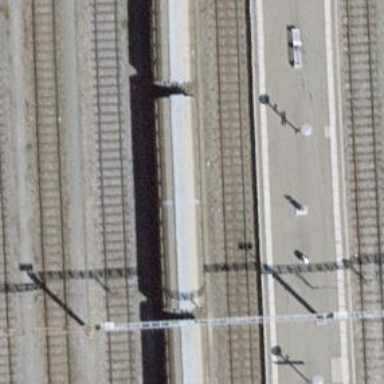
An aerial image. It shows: Electrified rail siding with contact line.